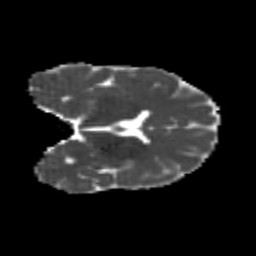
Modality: MD
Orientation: coronal
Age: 20
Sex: female
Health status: healthy
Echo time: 0.074 s